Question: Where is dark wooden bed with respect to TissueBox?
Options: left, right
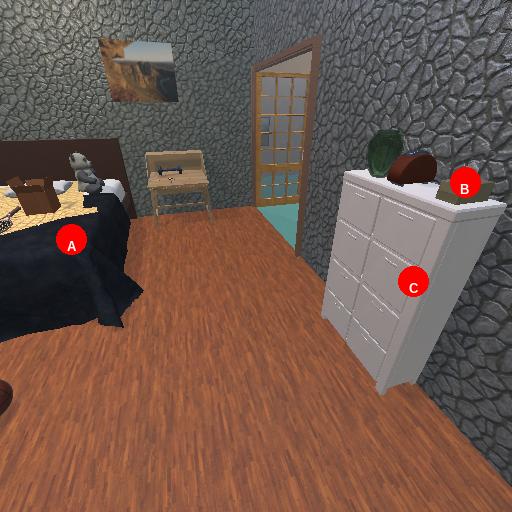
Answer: left